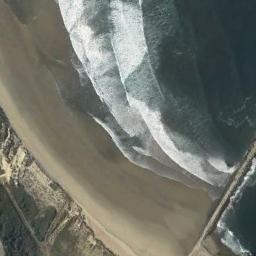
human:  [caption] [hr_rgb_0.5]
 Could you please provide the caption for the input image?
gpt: Waves of blue seawater beat against the beach with green plants .

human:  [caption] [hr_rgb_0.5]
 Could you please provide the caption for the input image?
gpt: The sea is blue by the beach .

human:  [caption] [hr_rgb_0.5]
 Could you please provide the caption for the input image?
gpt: The beach with brown sand and the white waves washed ashore .

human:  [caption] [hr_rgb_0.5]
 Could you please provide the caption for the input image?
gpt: Dark green ocean and yellow curved beach and green space .

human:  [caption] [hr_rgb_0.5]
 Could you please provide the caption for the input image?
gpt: The grass is beside the beach .